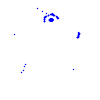
Particle: pion